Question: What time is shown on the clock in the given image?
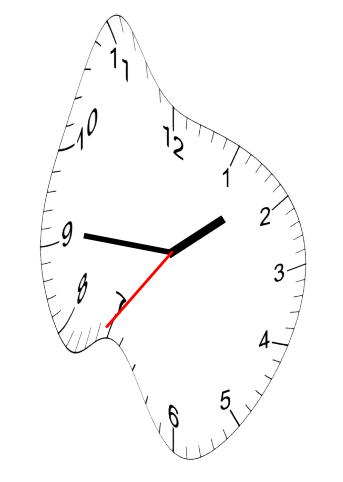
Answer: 01:45:36